Question: This might be a silly silly question, nonetheless, has successfully driven me crazy.

How would one go about getting this kind of an alignment?
1. Checkbox
2. TextView - Aligned to top of checkbox and to its right
3. Button/ImageButton - Aligned to end of TextView
What layout would I use? How would I set the widths of these elements as some sort of a percentage?
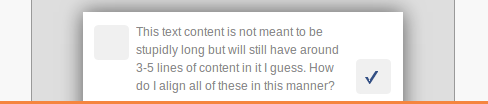
Answer: Try this..
'''
<LinearLayout
android:layout_width="match_parent"
android:layout_height="wrap_content"
android:orientation="horizontal" >
<CheckBox
android:layout_width="0dp"
android:layout_height="wrap_content"
android:layout_weight="1"
android:layout_gravity="top"
android:gravity="top"
android:text="yourtext" />
<ImageView
android:id="@+id/img_icon"
android:layout_width="25dp"
android:layout_height="25dp"
android:layout_gravity="bottom"
android:src="@drawable/yourimageview" />
</LinearLayout>
'''